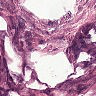
Metastatic tissue present: no